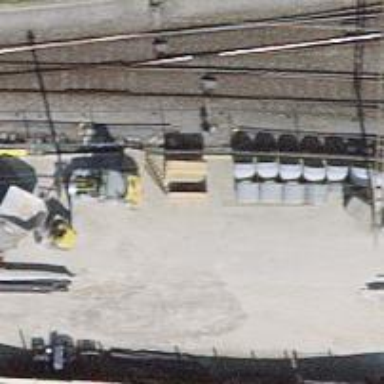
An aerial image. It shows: Railway switch.